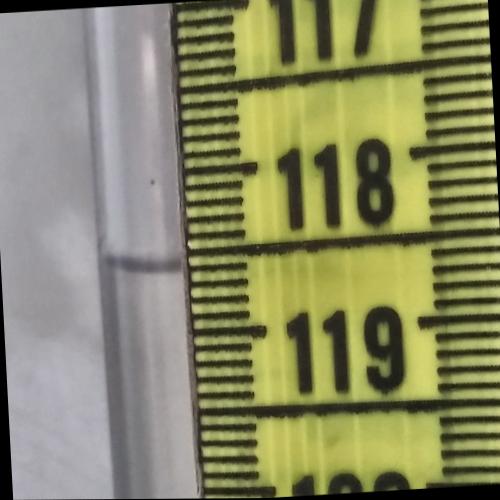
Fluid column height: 118.6 cm